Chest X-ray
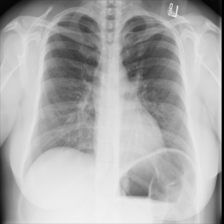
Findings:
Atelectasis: negative
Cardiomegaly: negative
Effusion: negative
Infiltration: negative
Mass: negative
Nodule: negative
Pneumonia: negative
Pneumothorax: negative
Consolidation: negative
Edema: negative
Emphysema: negative
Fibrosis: negative
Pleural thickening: negative
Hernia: negative